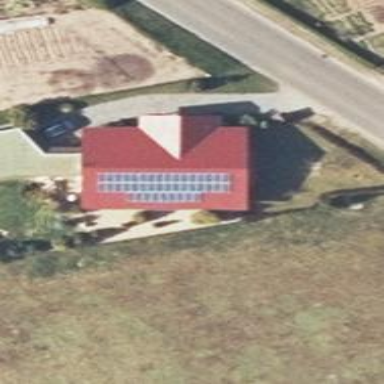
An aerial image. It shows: Solar photovoltaic panel generator producing electricity in small installation.